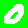
Digit: 0